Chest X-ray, PA view. Patient: 18 years old, sex F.
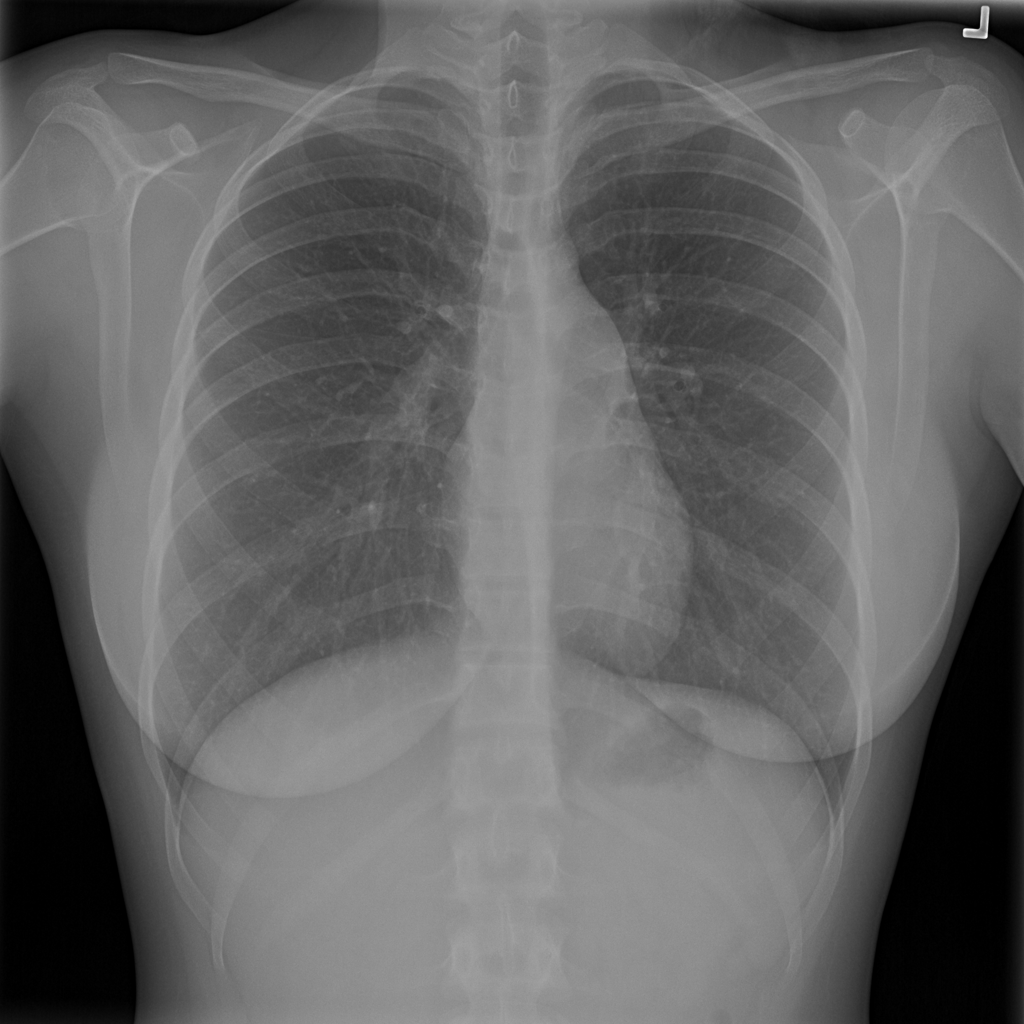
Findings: No Finding